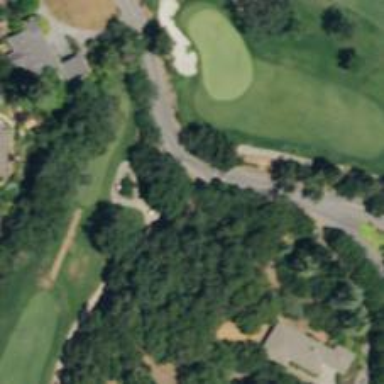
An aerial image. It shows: Path for golf carts.